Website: lowes
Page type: billing-address
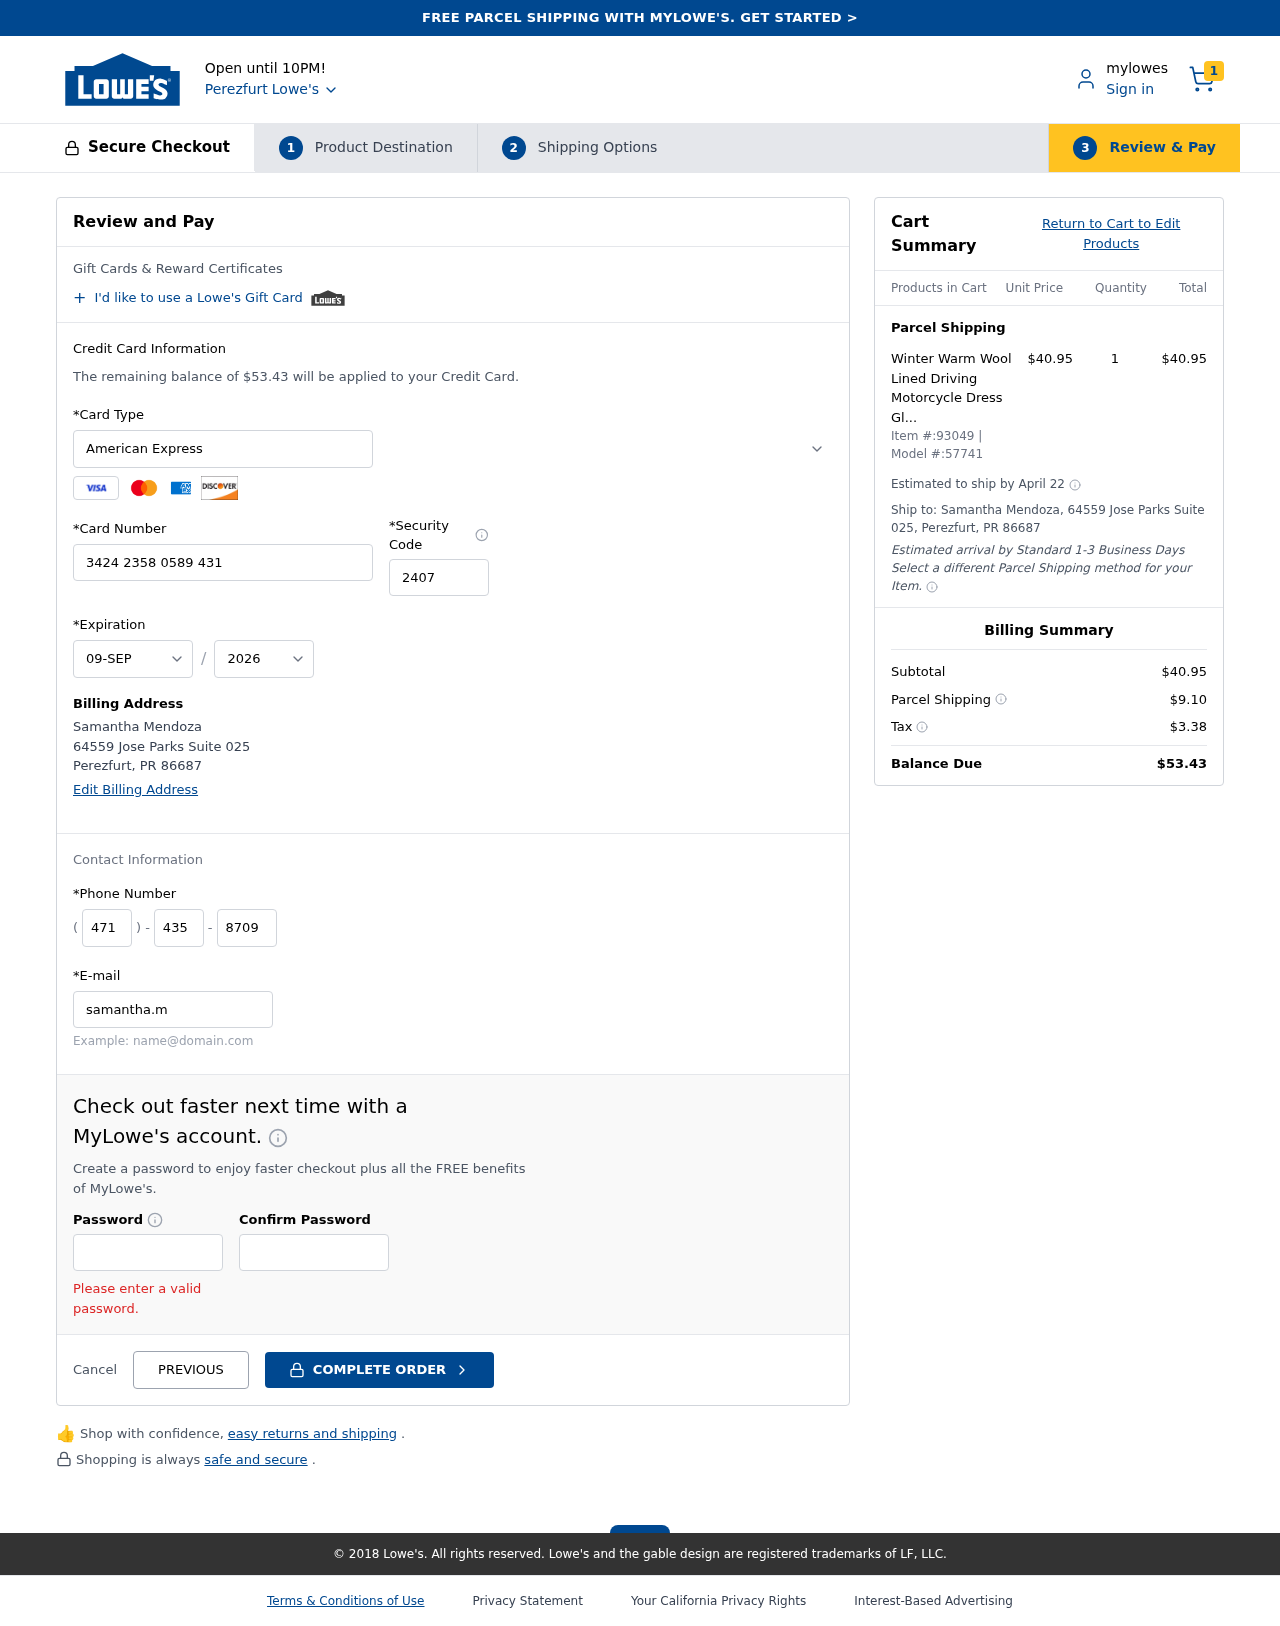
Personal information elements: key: PII_CARD_CVV
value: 2407
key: PII_CARD_EXPIRY_MONTH
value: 09
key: PII_CARD_EXPIRY_YEAR
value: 26
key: PII_CARD_NUMBER
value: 3424 2358 0589 431
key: PII_CARD_TYPE
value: American Express
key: PII_CITY
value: Perezfurt
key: PII_CITY_STATE_ZIP
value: Perezfurt, PR 86687
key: PII_EMAIL
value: samantha.mendoza@hotmail.com
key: PII_FULLNAME
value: Samantha Mendoza
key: PII_PHONE_AREA
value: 471
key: PII_PHONE_PREFIX
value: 435
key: PII_PHONE_SUFFIX
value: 8709
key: PII_STREET
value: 64559 Jose Parks Suite 025
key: PII_FULLNAME2
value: Samantha Mendoza
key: PII_STREET2
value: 64559 Jose Parks Suite 025
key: PII_CITY_STATE_ZIP2
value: Perezfurt, PR 86687
Product elements: key: PRODUCT1_NAME
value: Winter Warm Wool Lined Driving Motorcycle Dress Gloves For Men Women 3 Size Brown
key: PRODUCT1_PRICE
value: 40.95
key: PRODUCT1_QUANTITY
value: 1
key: PRODUCT_ITEM_NUMBER
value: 93049
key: PRODUCT_MODEL_NUMBER
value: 57741
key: PRODUCT1_LINE_TOTAL
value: $40.95
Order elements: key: ORDER_NUM_ITEMS
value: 1
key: ORDER_TOTAL
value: $53.43
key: ORDER_SHIPPING_DATE
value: April 22
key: ORDER_SUBTOTAL
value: $40.95
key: ORDER_SHIPPING_COST
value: $9.10
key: ORDER_TAX
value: $3.38